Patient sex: M
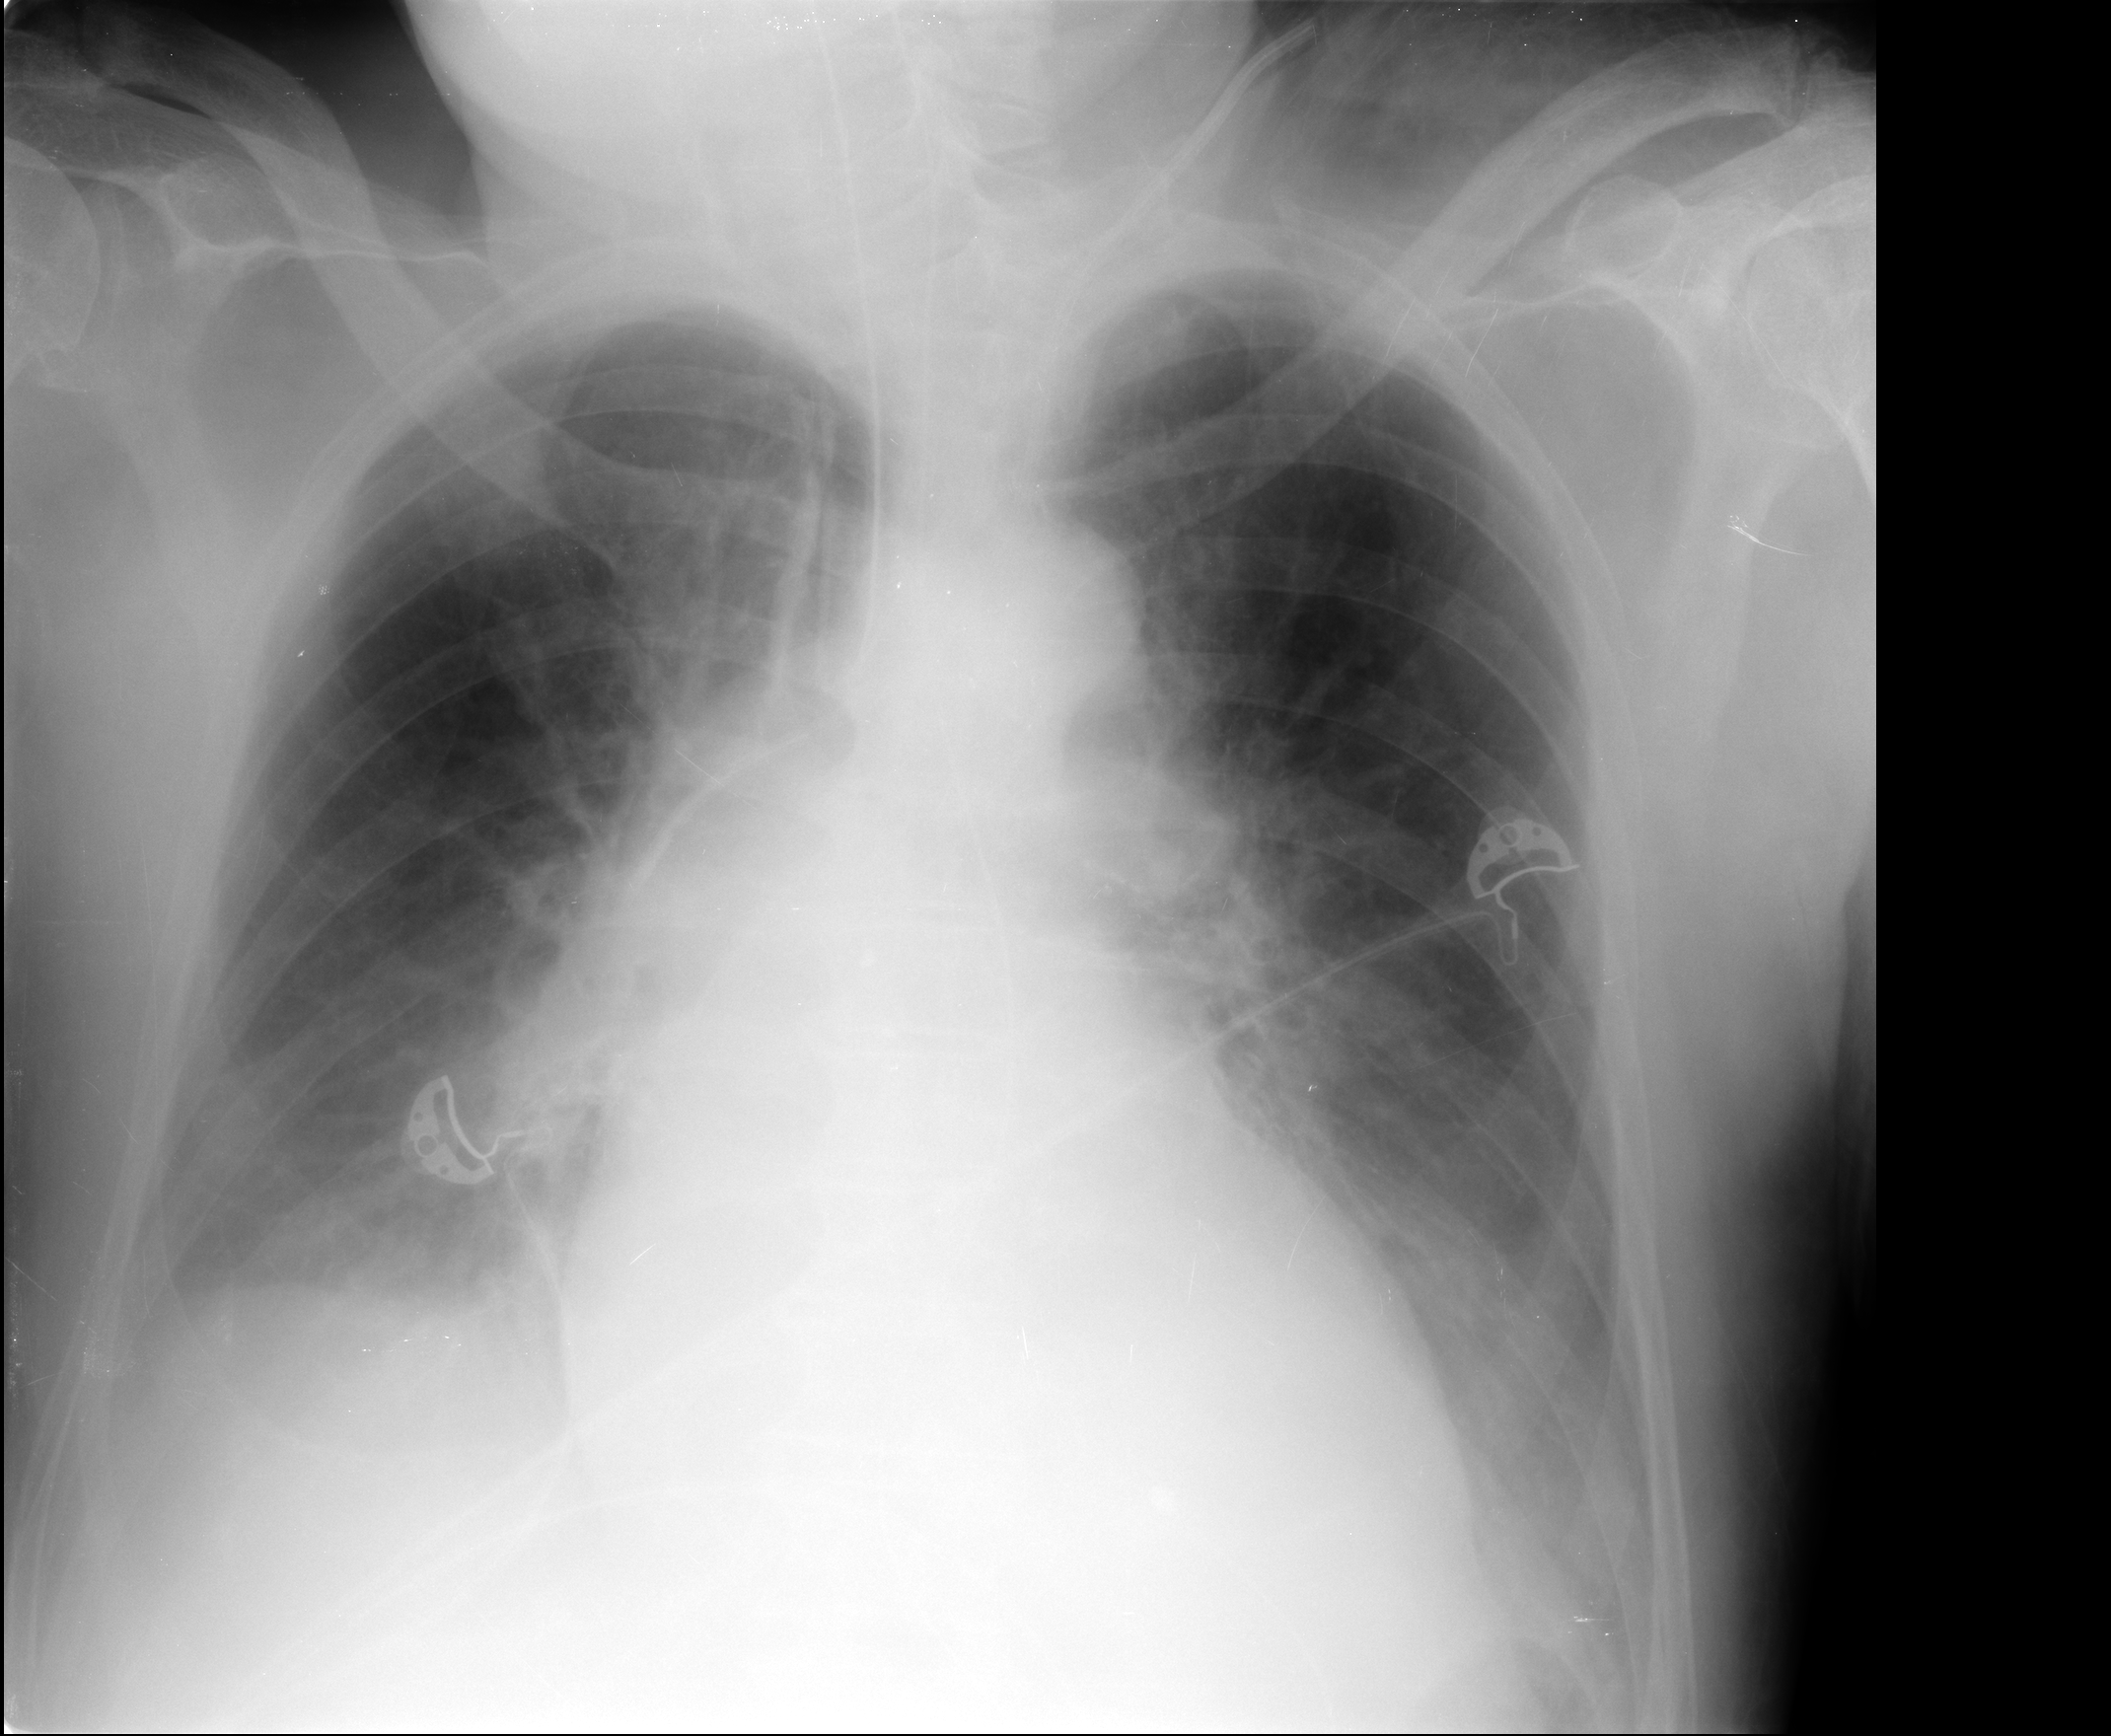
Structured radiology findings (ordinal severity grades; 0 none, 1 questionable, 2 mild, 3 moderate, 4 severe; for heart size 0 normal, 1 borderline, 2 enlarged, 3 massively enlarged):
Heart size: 2
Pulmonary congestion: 2
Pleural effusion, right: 2
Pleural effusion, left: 2
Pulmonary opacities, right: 2
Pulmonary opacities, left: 1
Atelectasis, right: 2
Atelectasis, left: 2